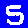
Digit: 5